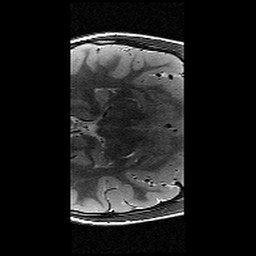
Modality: T2w
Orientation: axial
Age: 11
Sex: male
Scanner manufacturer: siemens
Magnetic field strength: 3 T
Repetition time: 9.23 s
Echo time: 0.067 s